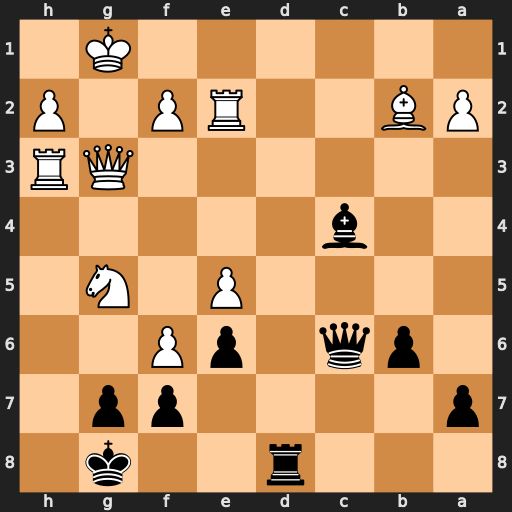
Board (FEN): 3r2k1/p4pp1/1pq1pP2/4P1N1/2b5/6QR/PB2RP1P/6K1
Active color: b
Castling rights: -
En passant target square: -
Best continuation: Rd1+ Re1 Rxe1#